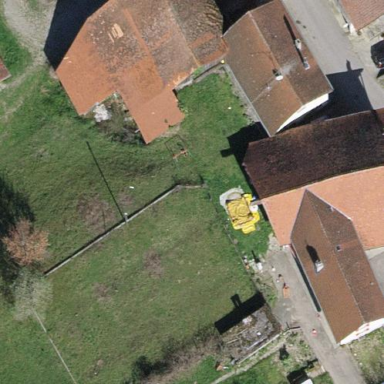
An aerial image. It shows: Farm building.